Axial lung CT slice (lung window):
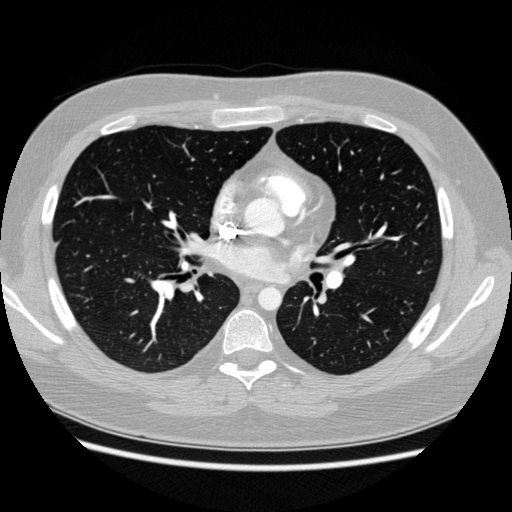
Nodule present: no